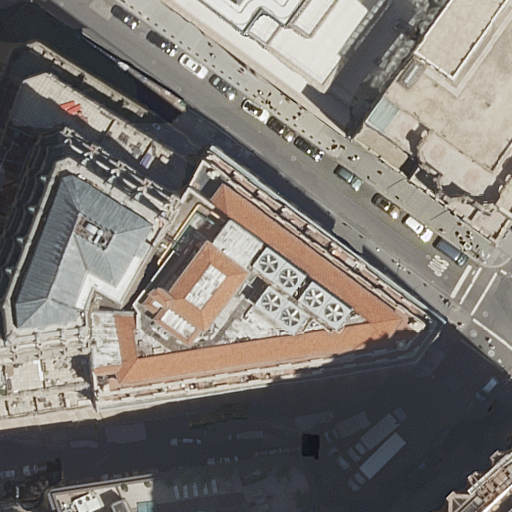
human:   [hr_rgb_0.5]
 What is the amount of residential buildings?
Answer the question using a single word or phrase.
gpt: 9

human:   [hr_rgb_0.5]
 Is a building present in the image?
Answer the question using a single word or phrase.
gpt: yes

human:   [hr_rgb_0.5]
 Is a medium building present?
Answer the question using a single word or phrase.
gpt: yes

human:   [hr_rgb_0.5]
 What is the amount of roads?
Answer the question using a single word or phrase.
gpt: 3

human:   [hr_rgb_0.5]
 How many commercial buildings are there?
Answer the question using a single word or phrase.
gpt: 0

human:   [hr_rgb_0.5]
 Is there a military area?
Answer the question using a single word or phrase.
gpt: no

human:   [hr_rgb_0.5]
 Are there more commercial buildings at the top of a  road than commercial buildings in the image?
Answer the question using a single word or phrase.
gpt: no

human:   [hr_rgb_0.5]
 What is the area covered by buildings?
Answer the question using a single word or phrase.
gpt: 5601m2

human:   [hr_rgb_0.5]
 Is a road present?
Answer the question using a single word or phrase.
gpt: yes

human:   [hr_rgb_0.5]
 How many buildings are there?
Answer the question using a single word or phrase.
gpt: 9

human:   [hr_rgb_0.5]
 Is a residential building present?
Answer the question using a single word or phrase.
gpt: yes

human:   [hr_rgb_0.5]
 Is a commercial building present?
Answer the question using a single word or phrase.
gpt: no

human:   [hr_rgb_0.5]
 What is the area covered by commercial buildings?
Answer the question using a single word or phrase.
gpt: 0m2

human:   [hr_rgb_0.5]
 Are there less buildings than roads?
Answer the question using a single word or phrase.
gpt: no

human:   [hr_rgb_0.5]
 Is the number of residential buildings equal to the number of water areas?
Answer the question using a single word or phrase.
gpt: no

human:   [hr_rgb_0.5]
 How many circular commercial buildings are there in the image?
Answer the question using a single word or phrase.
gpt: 0

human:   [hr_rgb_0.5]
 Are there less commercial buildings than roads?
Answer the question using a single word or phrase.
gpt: yes

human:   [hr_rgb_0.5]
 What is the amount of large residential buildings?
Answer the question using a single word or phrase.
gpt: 6

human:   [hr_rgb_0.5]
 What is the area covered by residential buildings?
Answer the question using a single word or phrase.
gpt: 5601m2

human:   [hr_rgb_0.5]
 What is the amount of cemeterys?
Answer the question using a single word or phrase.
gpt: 0

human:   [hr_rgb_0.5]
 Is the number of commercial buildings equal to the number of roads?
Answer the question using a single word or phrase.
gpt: no

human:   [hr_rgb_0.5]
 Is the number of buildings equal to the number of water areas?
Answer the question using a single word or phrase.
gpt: no

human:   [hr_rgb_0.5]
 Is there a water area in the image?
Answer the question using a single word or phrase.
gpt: no

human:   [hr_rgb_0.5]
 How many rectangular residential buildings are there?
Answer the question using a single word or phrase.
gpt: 6

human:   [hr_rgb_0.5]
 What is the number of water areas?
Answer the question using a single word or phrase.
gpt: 0

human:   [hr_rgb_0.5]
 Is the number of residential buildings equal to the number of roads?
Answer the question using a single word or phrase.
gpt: no

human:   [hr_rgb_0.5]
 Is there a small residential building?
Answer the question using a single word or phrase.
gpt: yes

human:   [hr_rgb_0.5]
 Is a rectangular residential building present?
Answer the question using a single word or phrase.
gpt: yes

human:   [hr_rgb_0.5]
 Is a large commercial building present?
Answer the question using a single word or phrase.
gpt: no

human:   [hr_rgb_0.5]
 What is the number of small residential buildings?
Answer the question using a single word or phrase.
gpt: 1

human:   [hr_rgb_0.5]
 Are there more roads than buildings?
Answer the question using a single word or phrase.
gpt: no

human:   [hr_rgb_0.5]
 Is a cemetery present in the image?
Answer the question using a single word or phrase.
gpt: no

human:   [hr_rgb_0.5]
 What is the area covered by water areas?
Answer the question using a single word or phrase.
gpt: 0m2

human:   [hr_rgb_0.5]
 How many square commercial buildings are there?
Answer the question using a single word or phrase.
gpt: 0

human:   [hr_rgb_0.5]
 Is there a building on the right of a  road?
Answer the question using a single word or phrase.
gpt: yes

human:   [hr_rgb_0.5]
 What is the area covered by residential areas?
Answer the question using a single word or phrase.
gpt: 0m2

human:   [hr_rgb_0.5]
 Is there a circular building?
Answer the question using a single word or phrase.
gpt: no

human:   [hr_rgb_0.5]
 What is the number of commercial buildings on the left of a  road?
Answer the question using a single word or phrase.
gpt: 0

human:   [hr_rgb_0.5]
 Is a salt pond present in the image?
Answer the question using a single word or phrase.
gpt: no

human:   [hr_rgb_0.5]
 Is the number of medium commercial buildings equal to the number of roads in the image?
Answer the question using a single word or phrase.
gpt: no

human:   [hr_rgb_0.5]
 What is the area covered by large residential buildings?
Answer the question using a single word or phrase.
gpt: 5003m2

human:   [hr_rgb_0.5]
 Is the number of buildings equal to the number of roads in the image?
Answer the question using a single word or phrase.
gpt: no

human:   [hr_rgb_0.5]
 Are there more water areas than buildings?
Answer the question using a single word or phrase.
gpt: no

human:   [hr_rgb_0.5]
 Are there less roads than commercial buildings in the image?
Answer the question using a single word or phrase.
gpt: no

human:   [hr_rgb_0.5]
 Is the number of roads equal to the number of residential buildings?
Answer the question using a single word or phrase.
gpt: no

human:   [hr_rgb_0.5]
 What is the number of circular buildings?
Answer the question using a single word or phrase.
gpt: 0

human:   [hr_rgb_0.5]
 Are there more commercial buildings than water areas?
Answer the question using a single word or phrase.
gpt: no

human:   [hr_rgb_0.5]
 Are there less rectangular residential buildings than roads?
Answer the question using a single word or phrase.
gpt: no

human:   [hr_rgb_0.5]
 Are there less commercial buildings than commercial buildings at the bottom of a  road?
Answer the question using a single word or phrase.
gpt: no

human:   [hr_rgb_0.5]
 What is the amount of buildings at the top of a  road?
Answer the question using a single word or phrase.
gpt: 4

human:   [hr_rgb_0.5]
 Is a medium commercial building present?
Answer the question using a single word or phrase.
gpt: no

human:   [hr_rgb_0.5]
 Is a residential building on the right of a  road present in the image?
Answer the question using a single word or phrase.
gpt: yes

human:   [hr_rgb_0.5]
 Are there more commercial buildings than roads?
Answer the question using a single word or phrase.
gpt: no

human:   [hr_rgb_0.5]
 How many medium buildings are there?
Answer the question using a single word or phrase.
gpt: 2

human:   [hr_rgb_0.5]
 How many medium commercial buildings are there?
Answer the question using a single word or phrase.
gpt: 0

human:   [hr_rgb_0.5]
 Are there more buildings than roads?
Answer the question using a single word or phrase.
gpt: yes

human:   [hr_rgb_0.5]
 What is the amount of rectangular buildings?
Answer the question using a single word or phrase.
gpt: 6

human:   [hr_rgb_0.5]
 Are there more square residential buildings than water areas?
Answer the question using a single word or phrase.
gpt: no

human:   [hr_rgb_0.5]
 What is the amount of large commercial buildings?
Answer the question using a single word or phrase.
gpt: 0

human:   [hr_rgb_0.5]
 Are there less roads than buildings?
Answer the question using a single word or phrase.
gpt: yes

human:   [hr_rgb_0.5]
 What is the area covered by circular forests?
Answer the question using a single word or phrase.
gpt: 0m2

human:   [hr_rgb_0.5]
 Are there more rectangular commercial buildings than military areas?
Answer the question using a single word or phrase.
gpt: no

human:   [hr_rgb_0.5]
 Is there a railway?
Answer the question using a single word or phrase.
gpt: no

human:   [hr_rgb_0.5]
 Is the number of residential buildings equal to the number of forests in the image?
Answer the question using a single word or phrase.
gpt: no